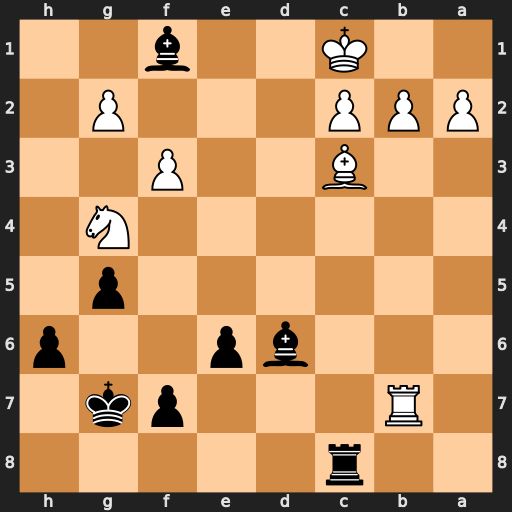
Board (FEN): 2r5/1R3pk1/3bp2p/6p1/6N1/2B2P2/PPP3P1/2K2b2
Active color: b
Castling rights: -
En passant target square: -
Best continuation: Rxc3 bxc3 Bxg2